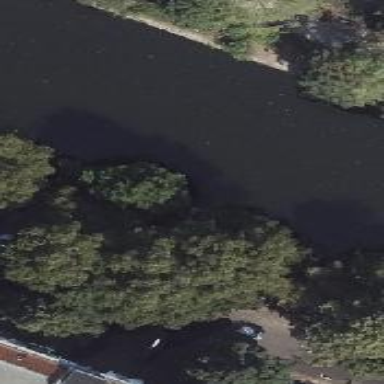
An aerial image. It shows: Put-in point for canoes.